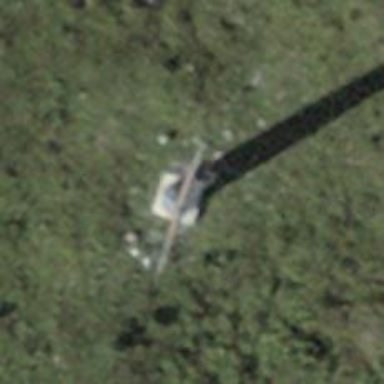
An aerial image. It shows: Pylon used for aerialway.